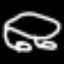
Label: frog